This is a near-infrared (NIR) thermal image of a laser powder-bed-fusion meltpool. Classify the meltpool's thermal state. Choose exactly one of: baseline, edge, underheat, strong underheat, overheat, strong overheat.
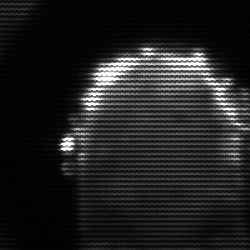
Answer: baseline